Aerial crown-view tile of a tropical tree (Barro Colorado Island, Panama), acquired 20250715:
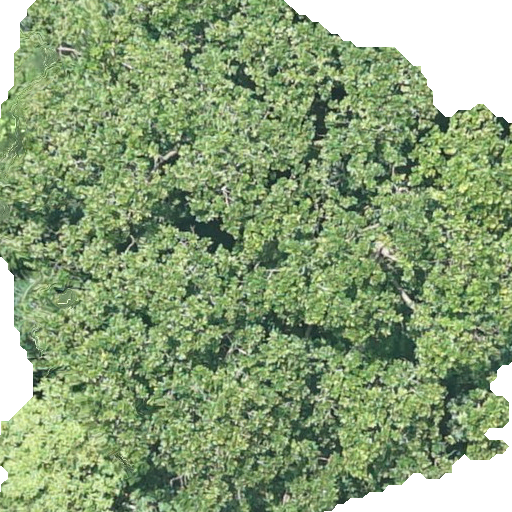
Species: Anacardium excelsum
GBIF accepted scientific name: Anacardium excelsum
Crown area: 399.3 m²